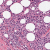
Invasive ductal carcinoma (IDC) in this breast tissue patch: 1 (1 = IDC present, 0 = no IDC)